Question:
this is what my project need for multiple file uploader control, is there any control can do the same thing as it?
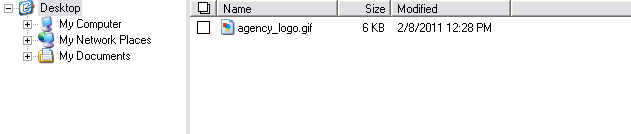
Answer: You could try the <URL>. It's a free open source ASP.Net control for doing multiple uploads. It does require the use of Flash in the browser, which is a dependency you will need to consider.
It describes itself as:
> a .NET web control designed for
asynchronous file upload of multiple
files at the same time, without a page
post back and with a progress bar
indicating the current upload
progress. This control does not
require full trust environment. The
control can be extended with the
addition of server side and client
side functions. Flajaxian FileUploader
uses Adobe Flash Player 9 or higher
Flash Player for the file upload
request.